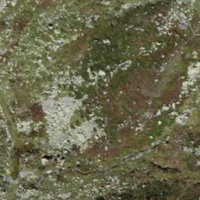
EUNIS habitat code: 26
Species observed at this site:
Rhododendron ferrugineum